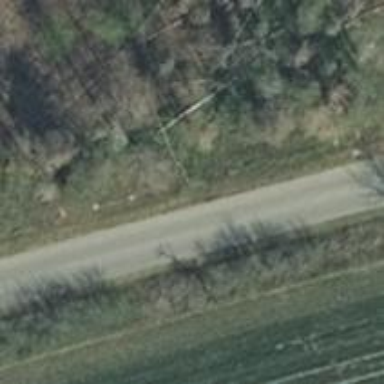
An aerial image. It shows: Asphalt service road.